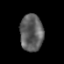
Tissue: prostate
Cell type: Epithelial cells
Senescence score: 0.3602
Nuclear area (px): 838
Mean DAPI intensity: 93.831